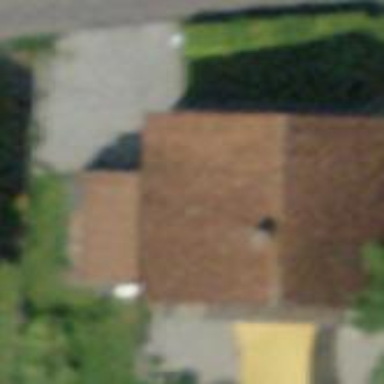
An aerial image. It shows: Residential building.